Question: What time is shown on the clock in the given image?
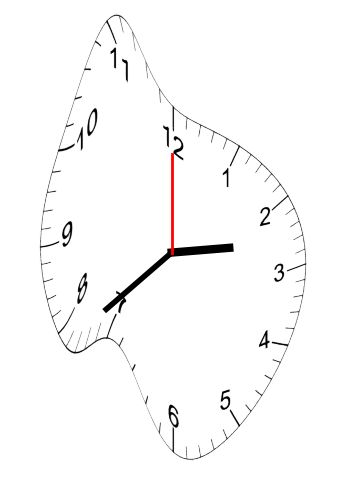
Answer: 02:38:00